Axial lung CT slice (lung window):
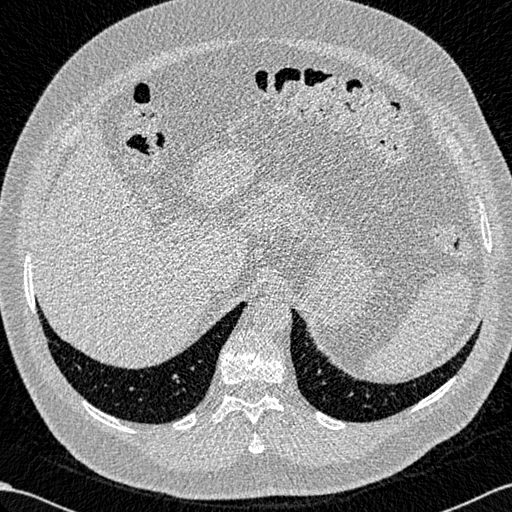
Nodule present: no